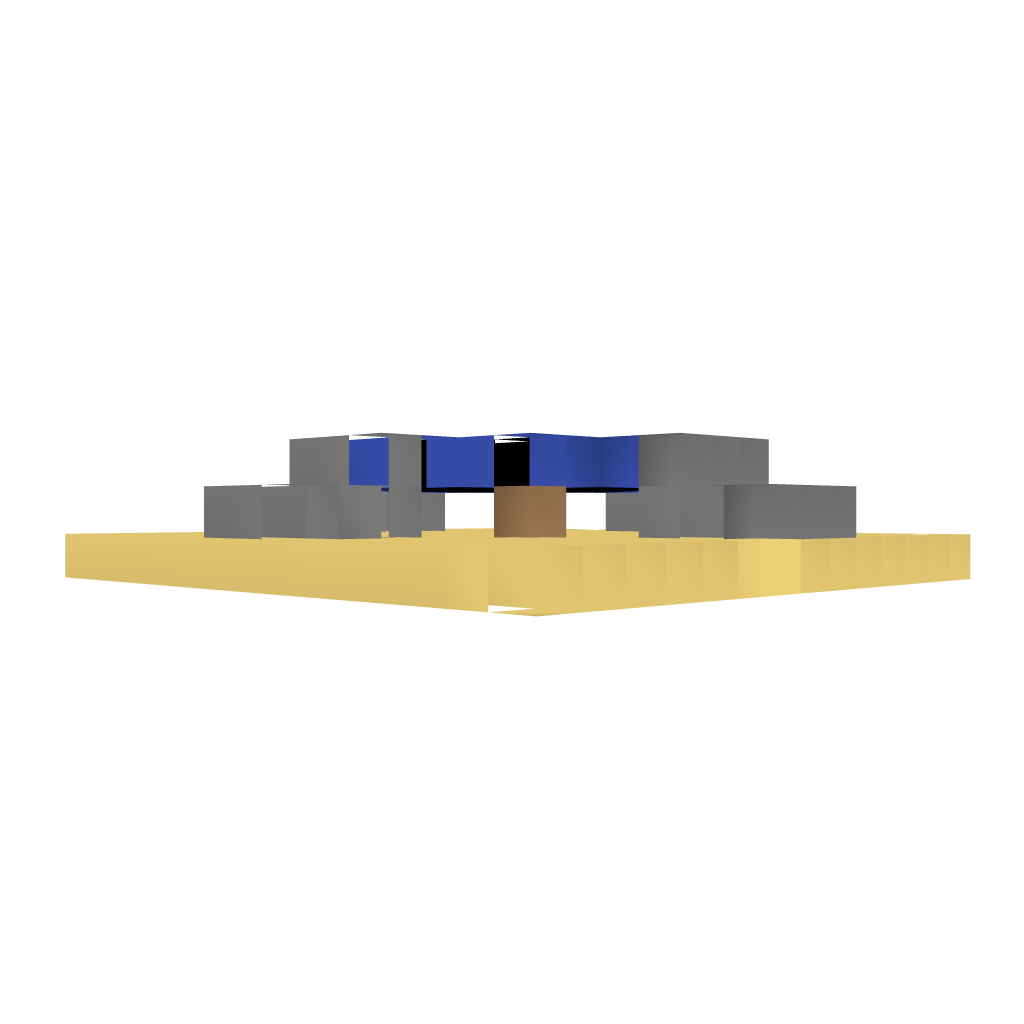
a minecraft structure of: Trampoline bad low quality